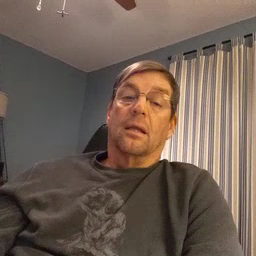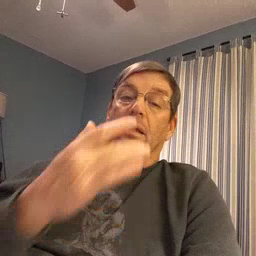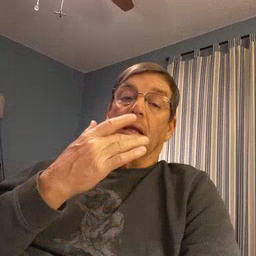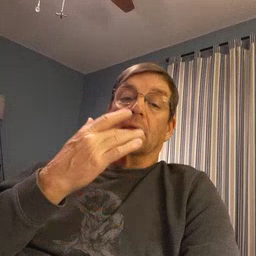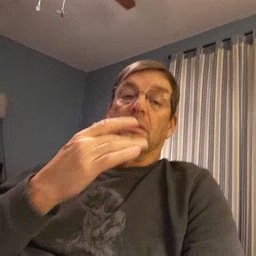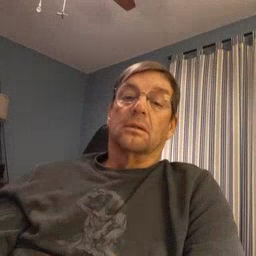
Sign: taste